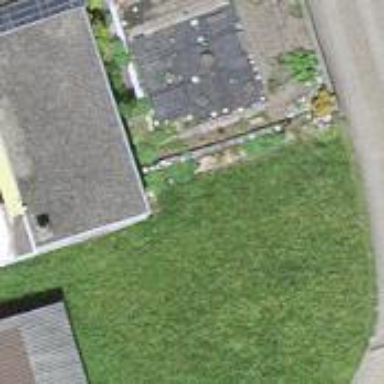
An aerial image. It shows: Garage building.